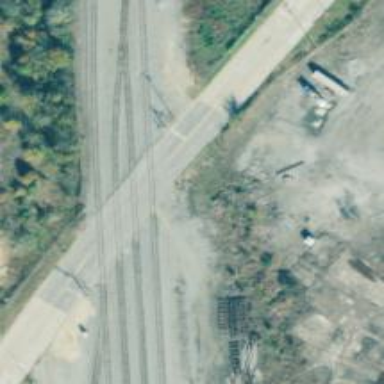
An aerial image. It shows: Level crossing along the railway.